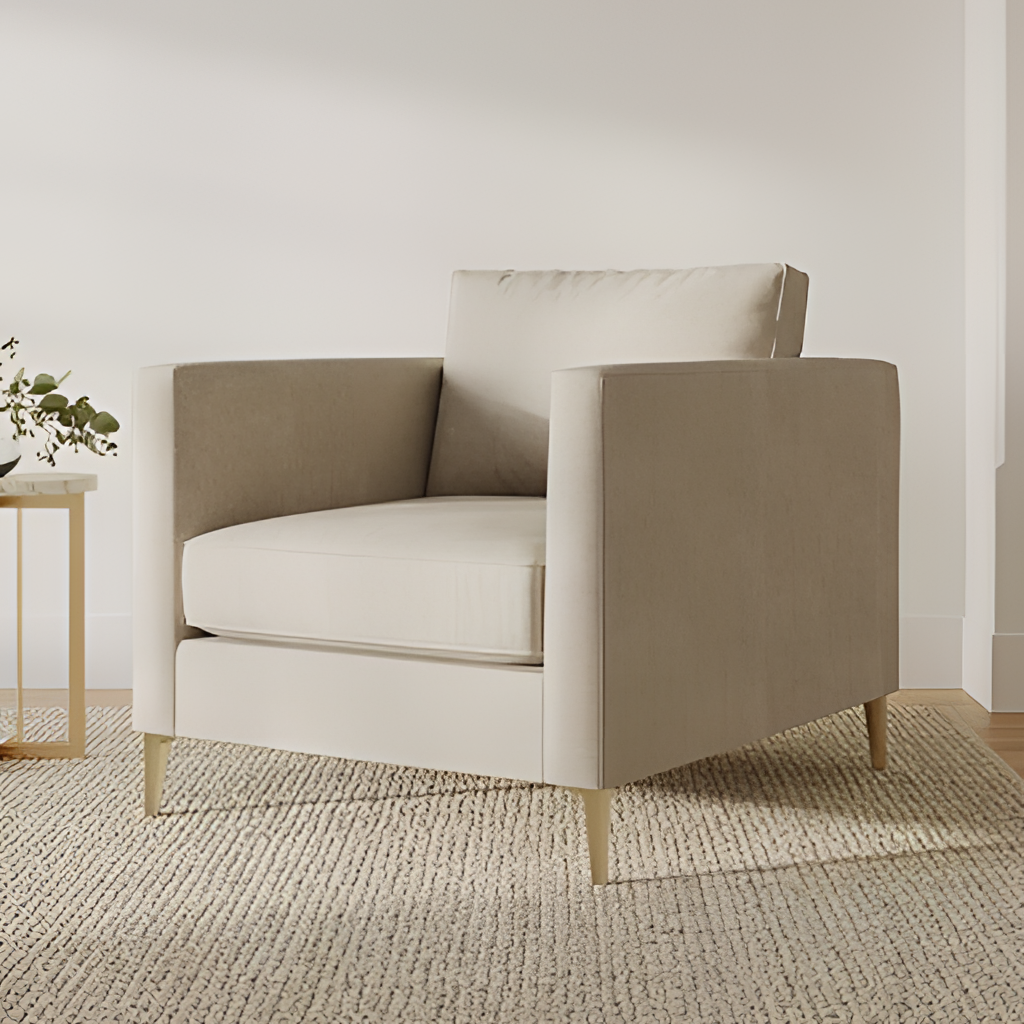
living room, fabric armchair, contemporary, wood flooring, with plank pattern, white paint wallpaper, with solid pattern